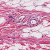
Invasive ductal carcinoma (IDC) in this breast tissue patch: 0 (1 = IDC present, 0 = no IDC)